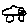
Label: car